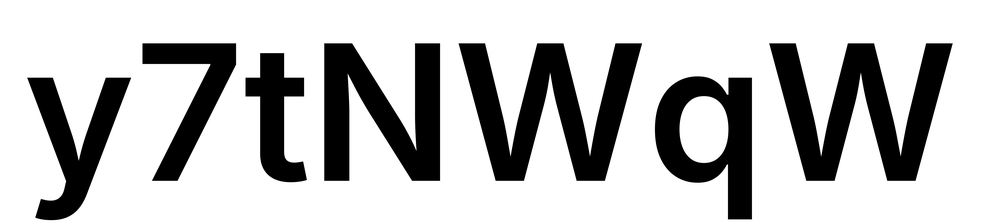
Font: Inter_SemiBold